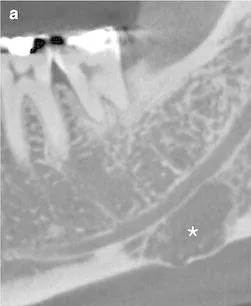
Computerized tomogram findings. A; The osteolytic lesion was localized in the left first and second molar area below the inferior alveolar canal.
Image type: radiology (ct)